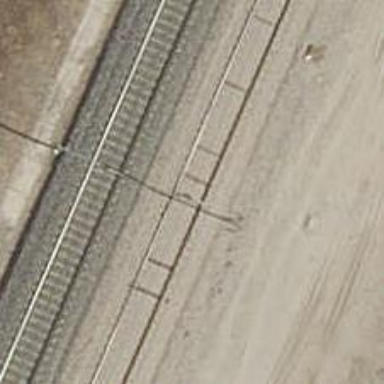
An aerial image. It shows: Rail yard with electrified contact lines for the trains.